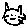
Label: cat